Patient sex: F
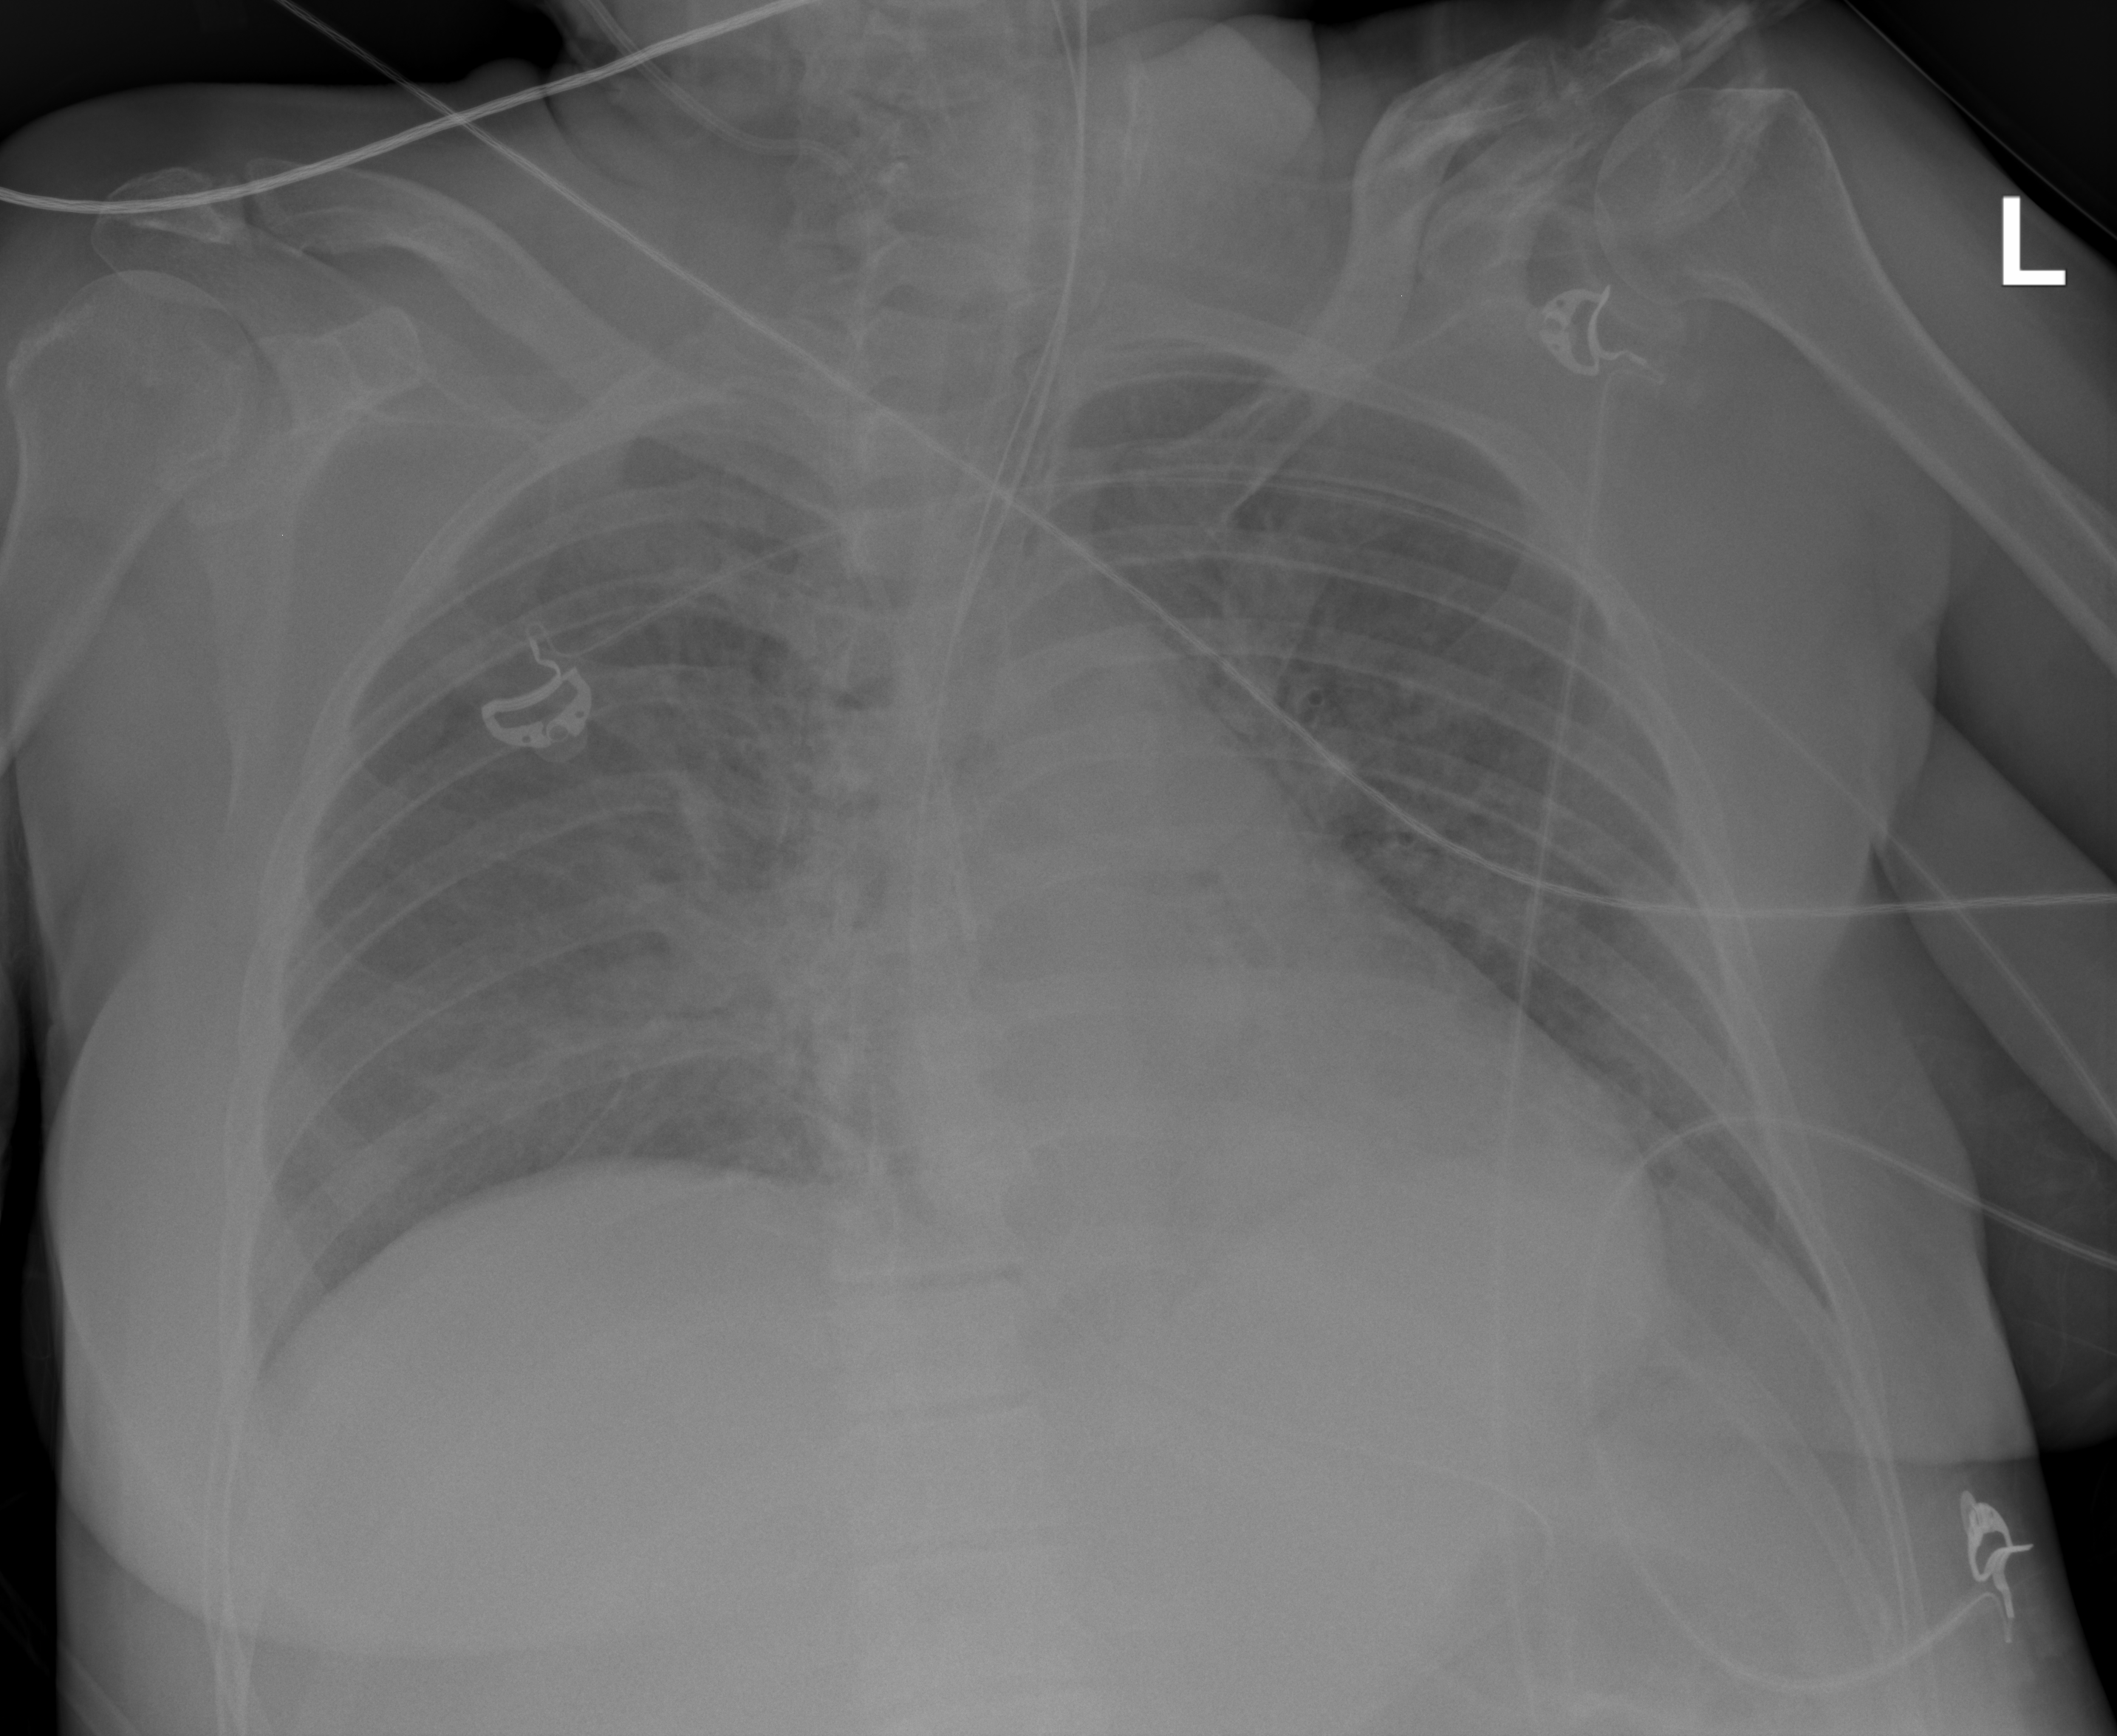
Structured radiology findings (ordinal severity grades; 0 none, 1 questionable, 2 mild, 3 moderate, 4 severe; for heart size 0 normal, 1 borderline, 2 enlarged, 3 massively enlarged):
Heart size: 0
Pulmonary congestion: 0
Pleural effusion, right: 0
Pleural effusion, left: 0
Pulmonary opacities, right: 2
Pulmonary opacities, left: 0
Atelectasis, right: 1
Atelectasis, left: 0